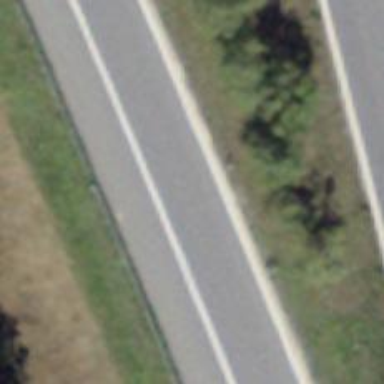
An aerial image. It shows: Trunk link road with asphalt surface.